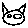
Label: cat